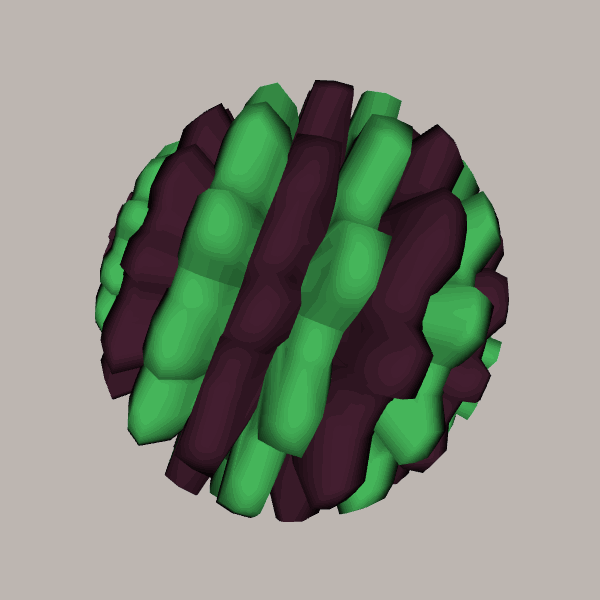
Background: light